Question: Is there a tool or plugin for Eclipse that I can use for visualising the different SVN versions of my Java project (trunk, branches, and tags) along with the respective dates and names.
I am looking for something like this:
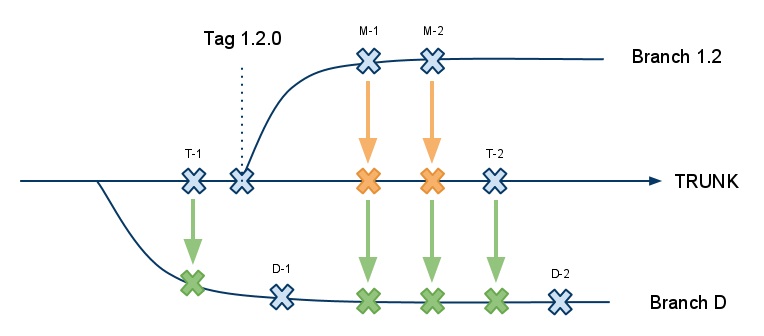
Answer: You mentioned TortoiseSVN; it isn't an Eclipse plug-in, but with that tool you can quite easily retrieve this information pointing to the root of your SVN respoitory.
The root contains those three directories: 'trunk', 'branches' and 'tags'.
Than, using the 'revision graph' tool you can view something similar to your pic.